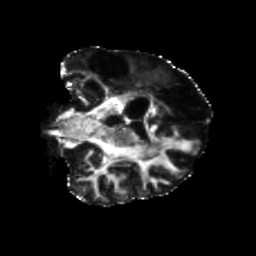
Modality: FA
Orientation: coronal
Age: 46
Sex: male
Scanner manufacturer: siemens
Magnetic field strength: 3 T
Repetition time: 5.25 s
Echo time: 0.08 s